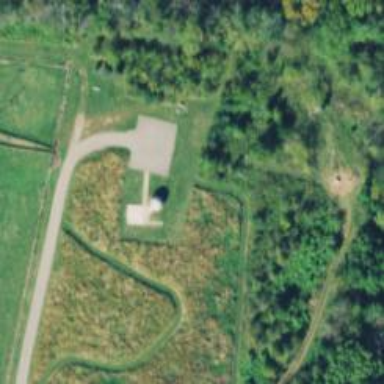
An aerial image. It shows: Observatory.